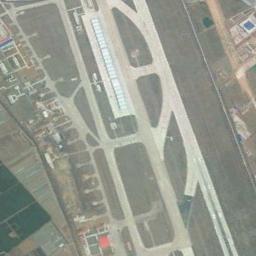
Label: runway